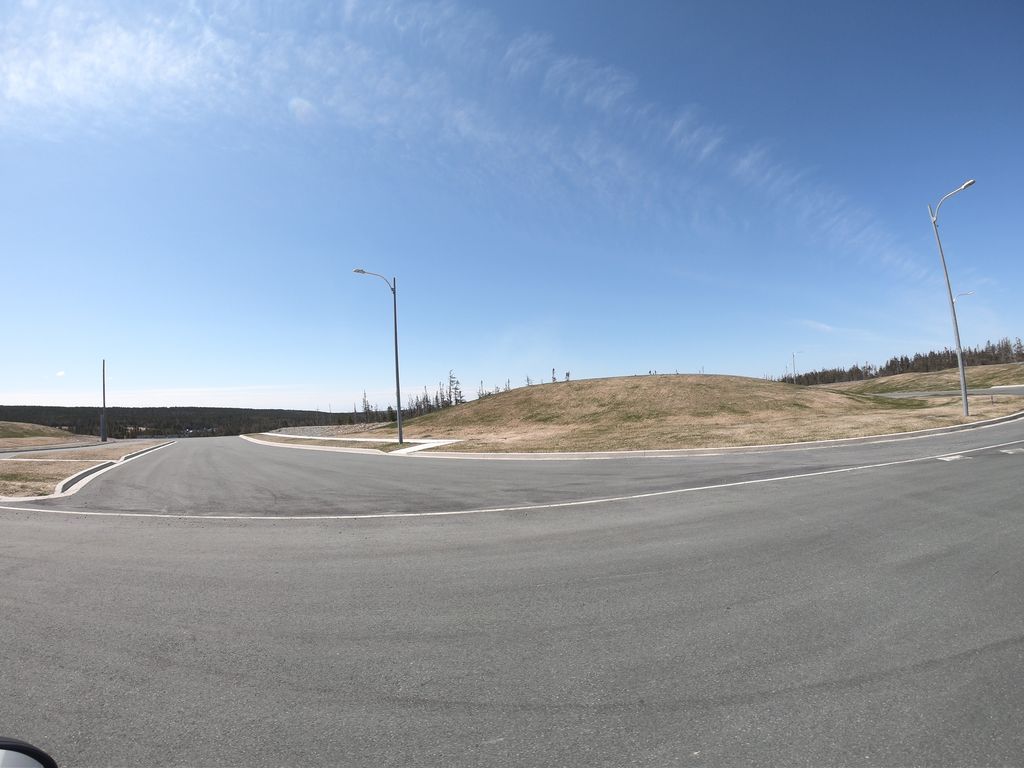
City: st_johns